Field crop: tomato
Growth stage: 1
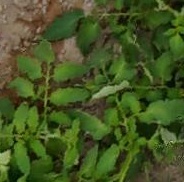
Species: tomato